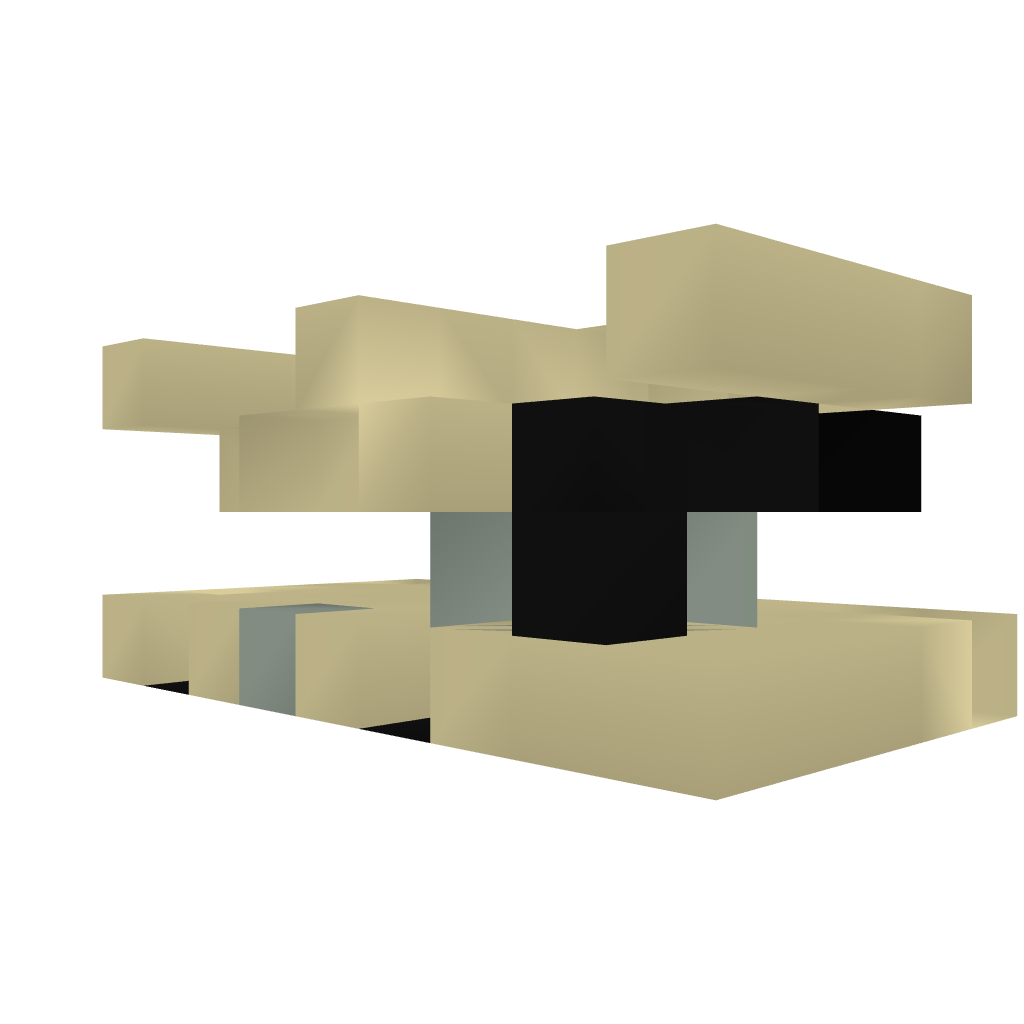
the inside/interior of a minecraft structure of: completely hidden redstone door